Question: I am doing android development. I could not solve this problem.

I've tried making a new project and see what is happening there, but it's still not showing any preview.
I feel like I'm missing something silly.
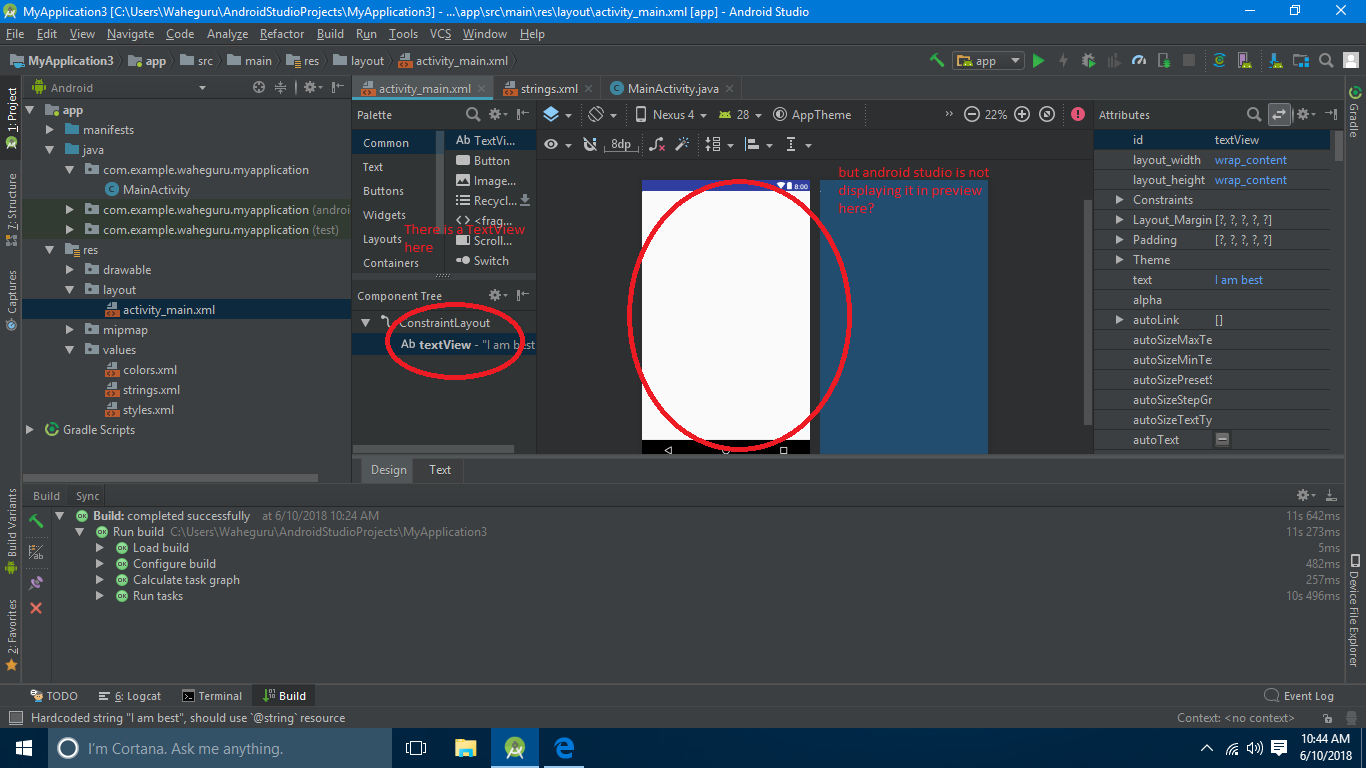
Answer: I have answered this problem in this post:
<URL>
It is some kind of bug. I had the same problem. I searched so much and I finally found that 'appcompat-v7:28.0.0-alpha3' has some bug with "Design View" part of Android Studio.
So I suggest to change 'com.android.support:appcompat-v7:28.0.0-alpha3' to 'com.android.support:appcompat-v7:28.0.0-alpha1' version in the 'build.gradle (Module:app)' and then everything is OK.
Of course you should have internet access to download 'com.android.support:appcompat-v7:28.0.0-alpha1'